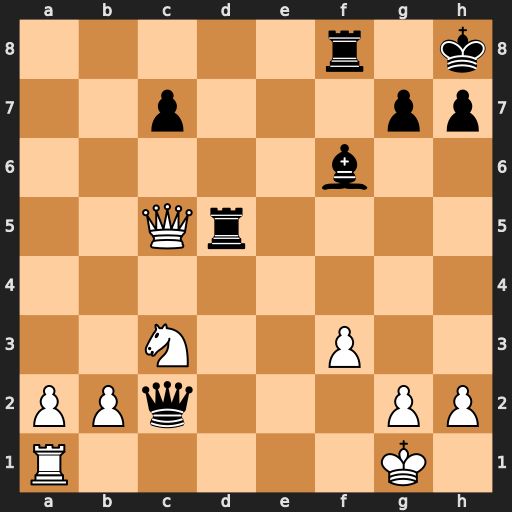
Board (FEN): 5r1k/2p3pp/5b2/2Qr4/8/2N2P2/PPq3PP/R5K1
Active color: w
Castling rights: -
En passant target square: -
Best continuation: Qxf8#